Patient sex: M
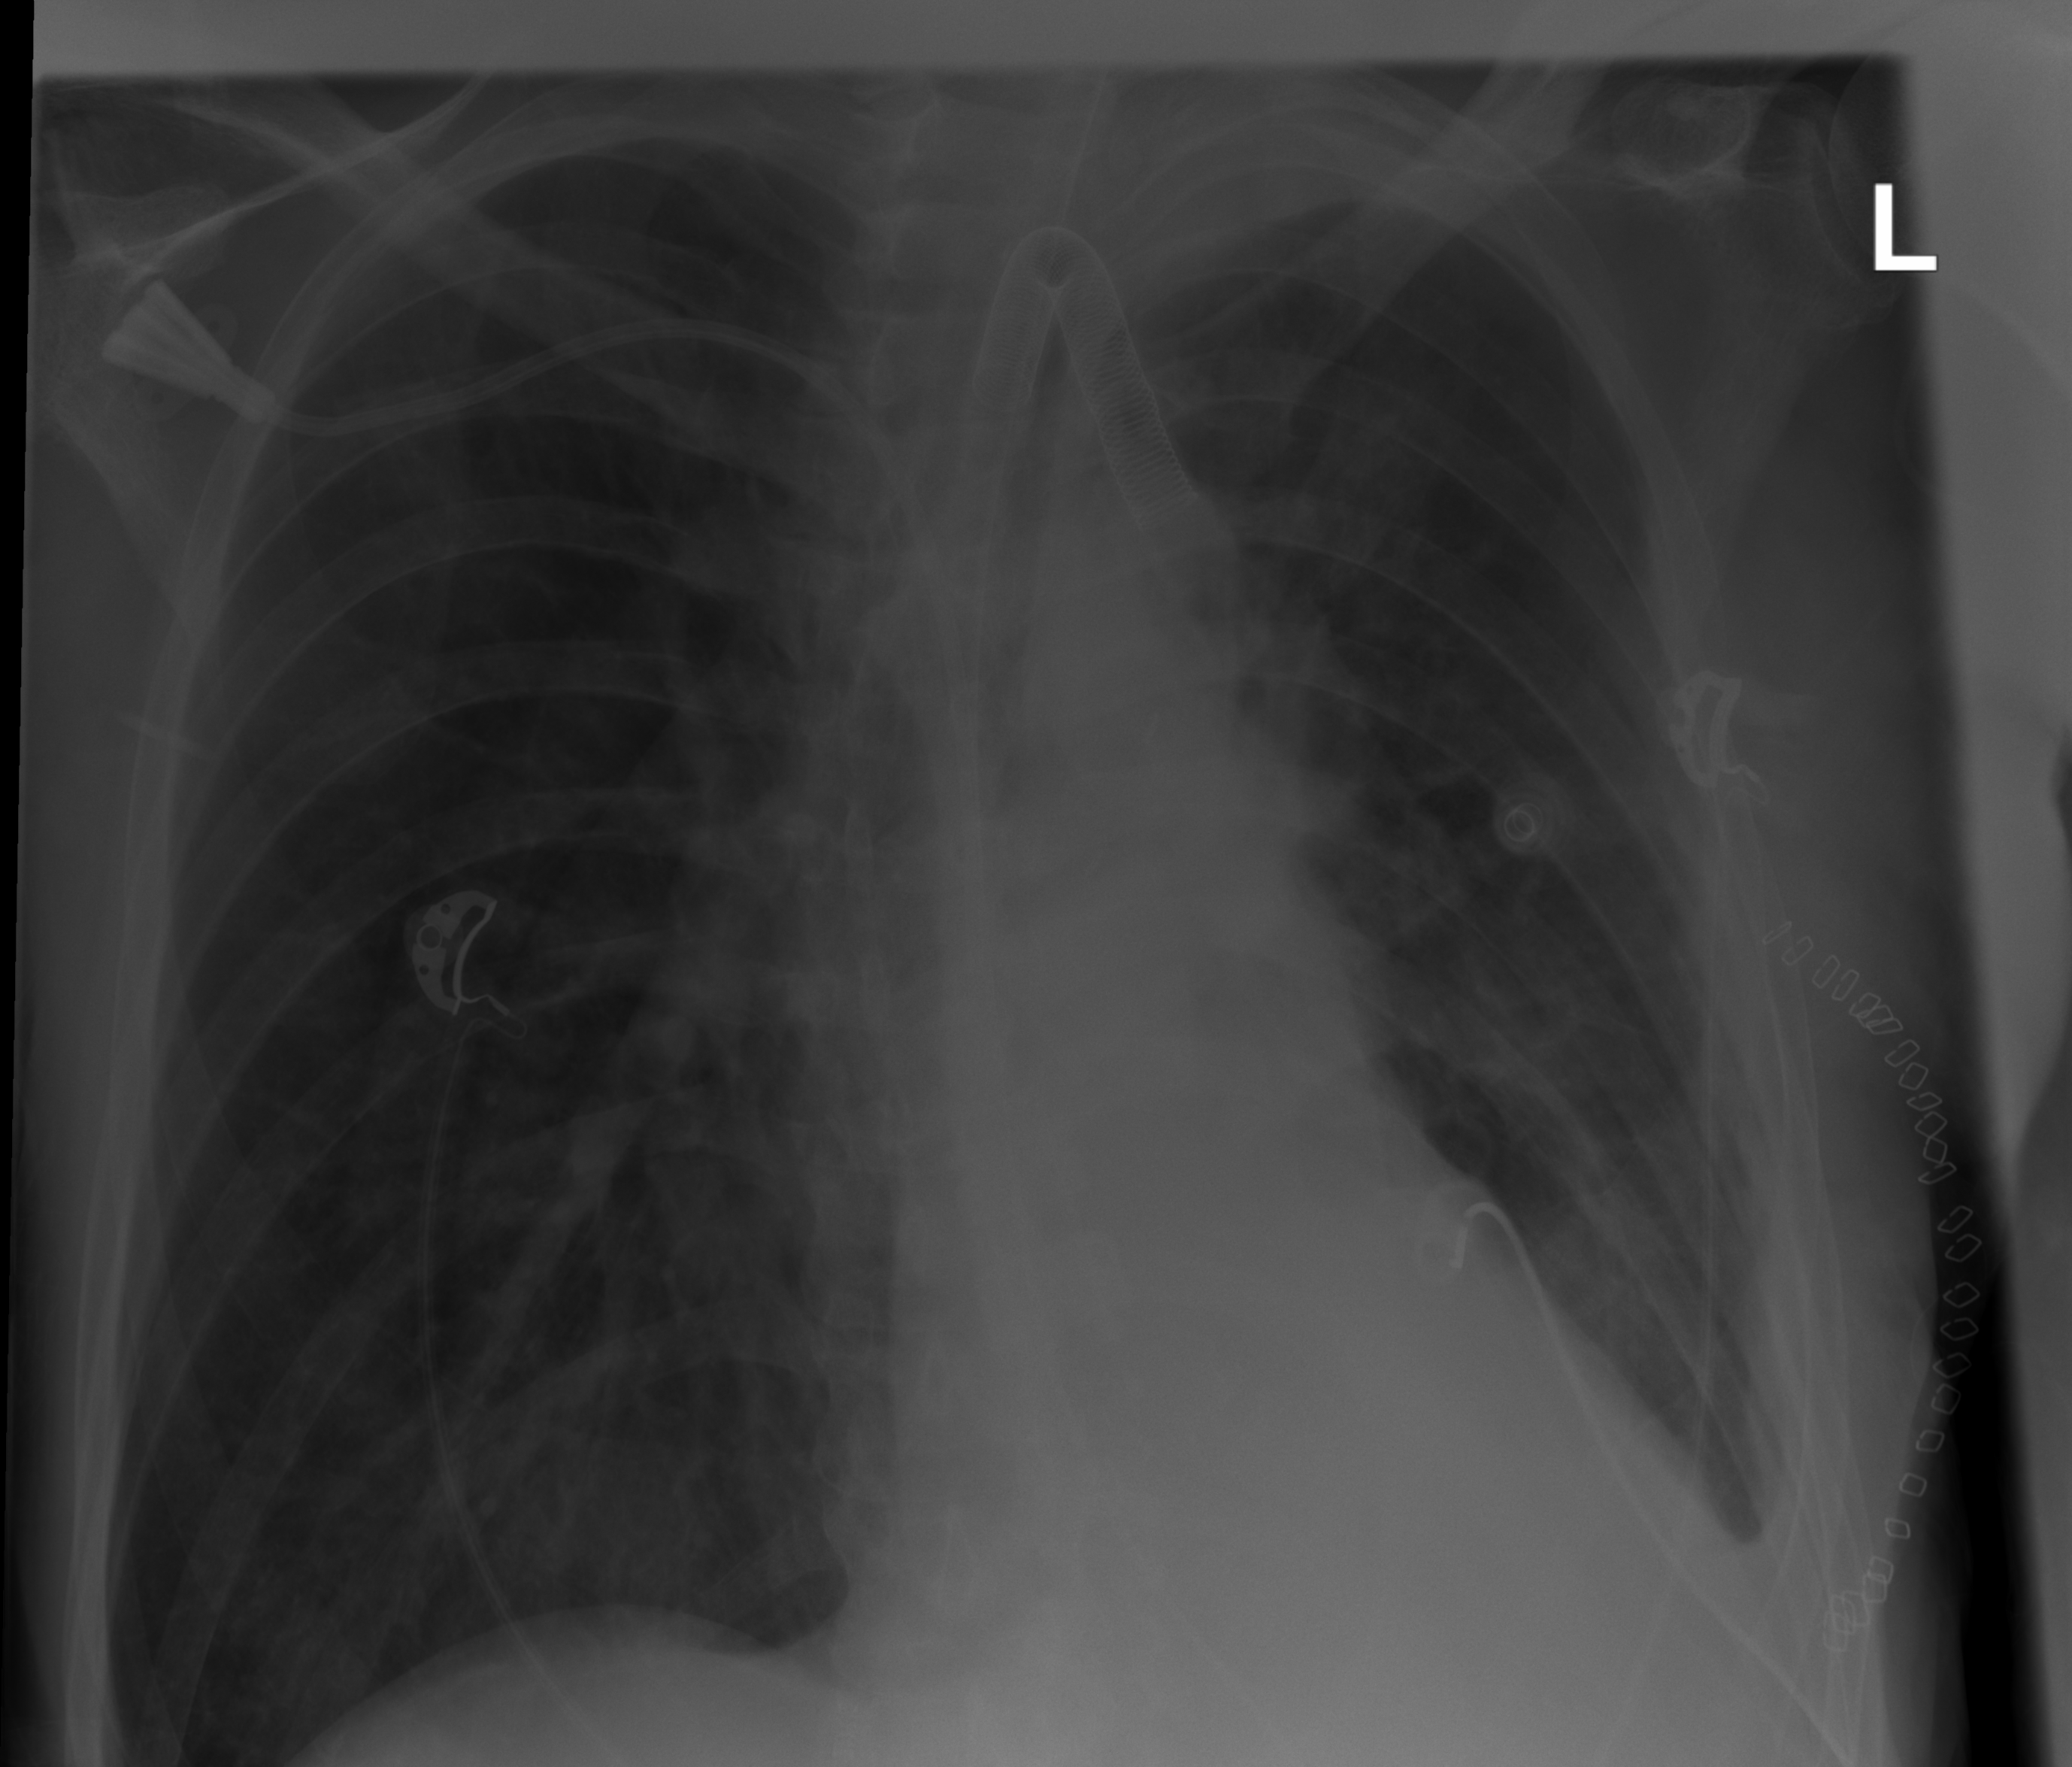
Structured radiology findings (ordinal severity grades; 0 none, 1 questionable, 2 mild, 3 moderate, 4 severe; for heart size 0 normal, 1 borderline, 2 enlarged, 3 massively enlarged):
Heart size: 0
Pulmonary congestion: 0
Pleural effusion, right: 0
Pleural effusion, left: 2
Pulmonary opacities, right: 0
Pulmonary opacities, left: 0
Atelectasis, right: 0
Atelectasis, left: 2